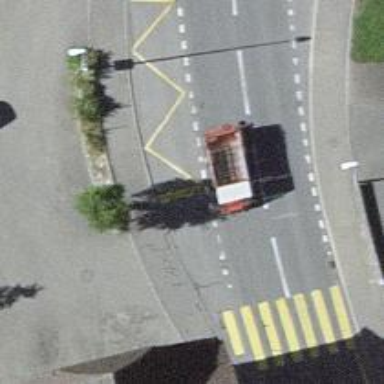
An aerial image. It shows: Public transport stop position.